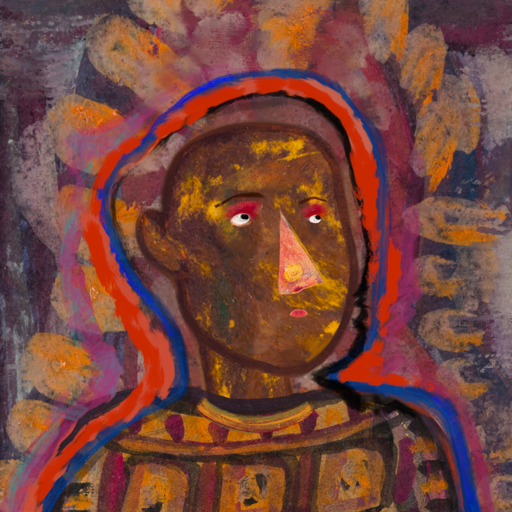
Background: Doll, Head And Neck Side: Comrade, Face Side: Irani, Bust: Doll, Hair Side: Experience, Head Accessory: Blank, Second Necklace: Blank, Necklace: Mother_And_Son_Son, Baby: Blank